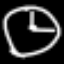
Label: clock